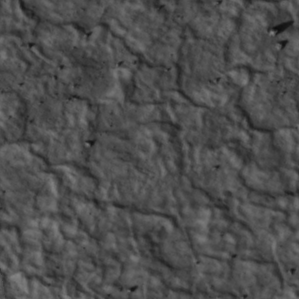
Label: non_frost